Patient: sex M, age 58
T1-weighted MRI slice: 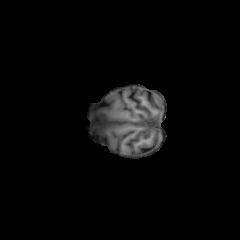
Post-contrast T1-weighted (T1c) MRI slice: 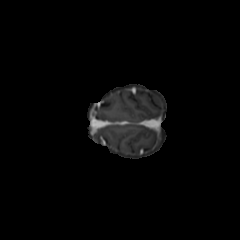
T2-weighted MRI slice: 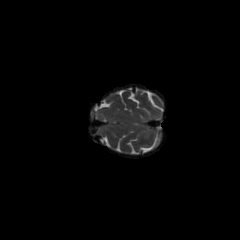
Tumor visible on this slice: no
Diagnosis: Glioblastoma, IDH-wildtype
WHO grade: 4